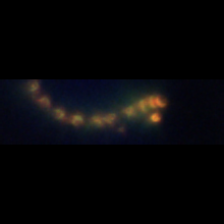
Taxon: Chaetoceros
Group: Diatoms